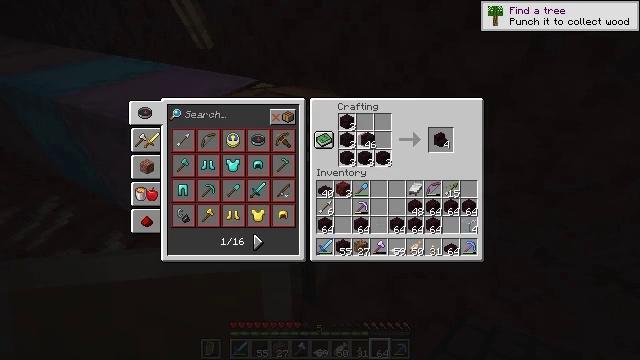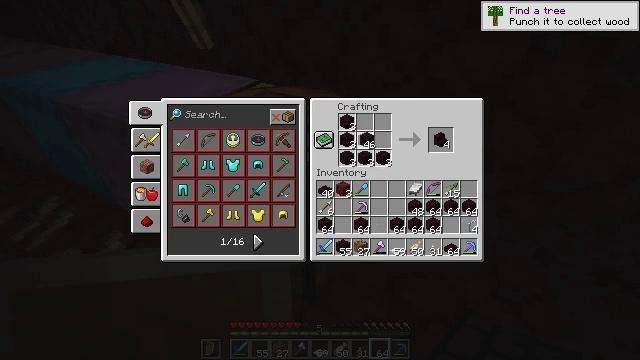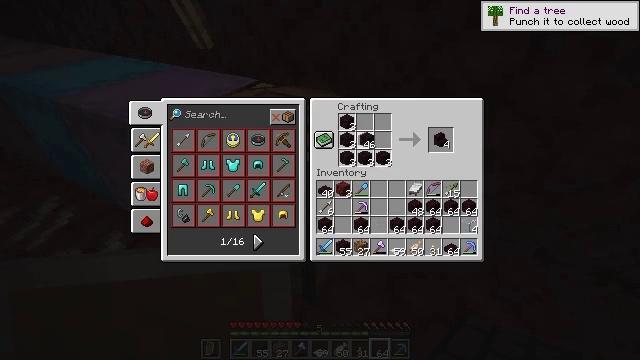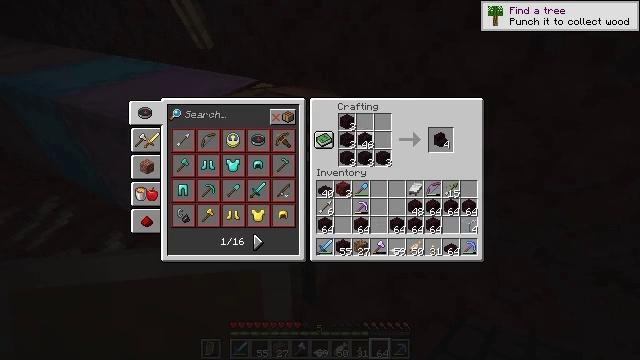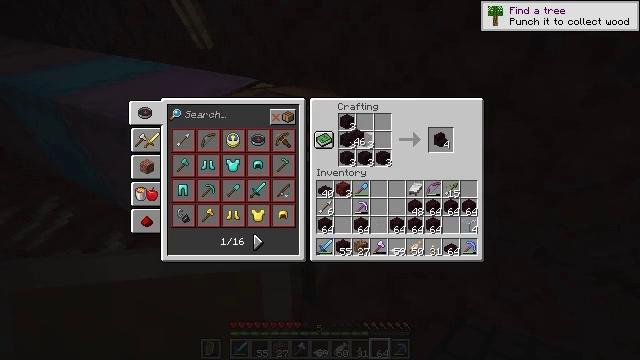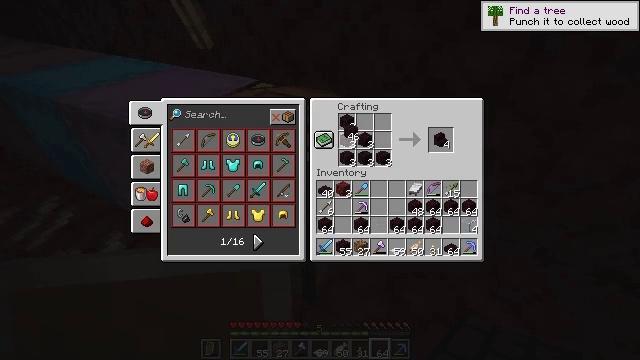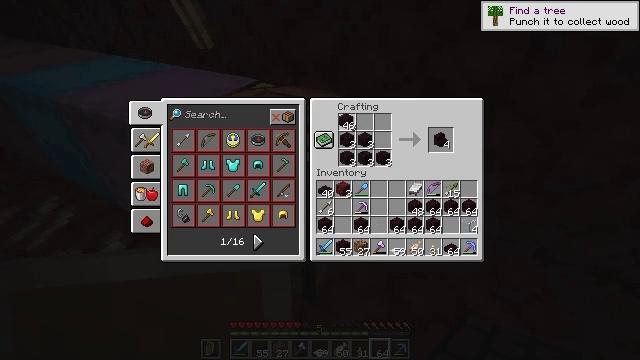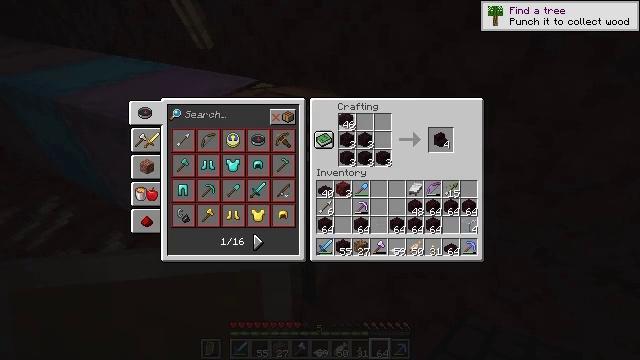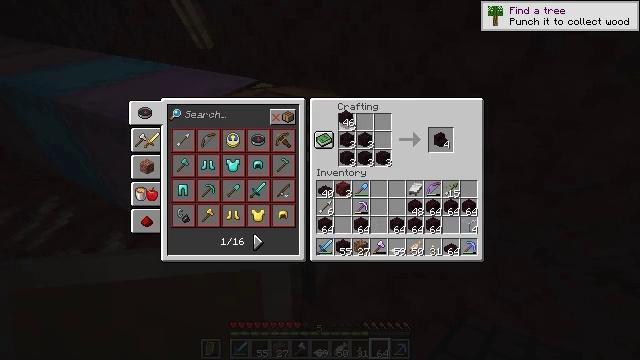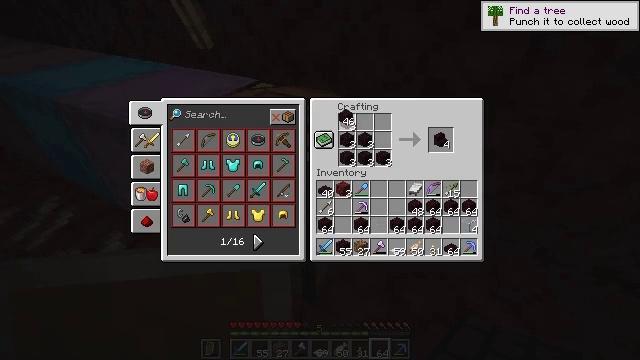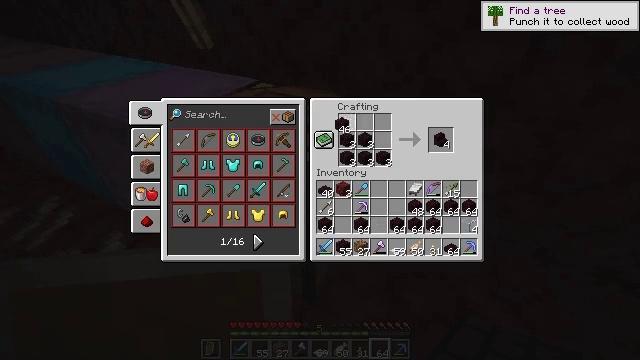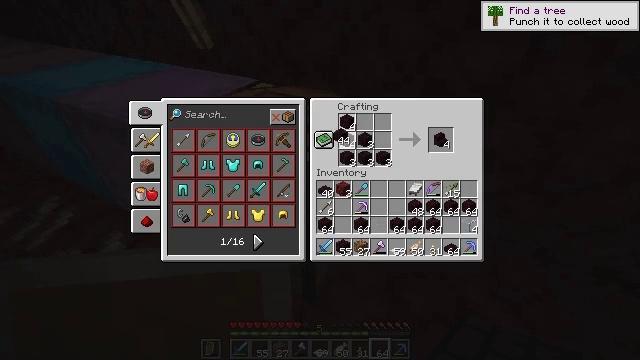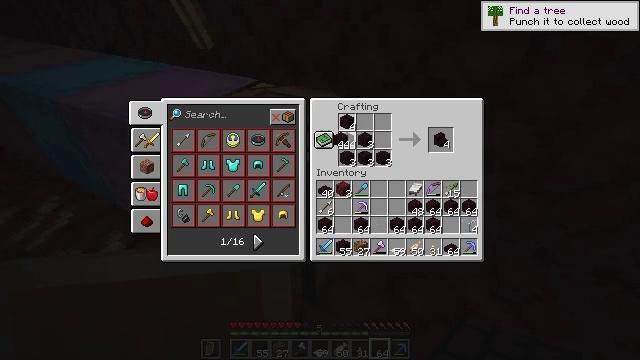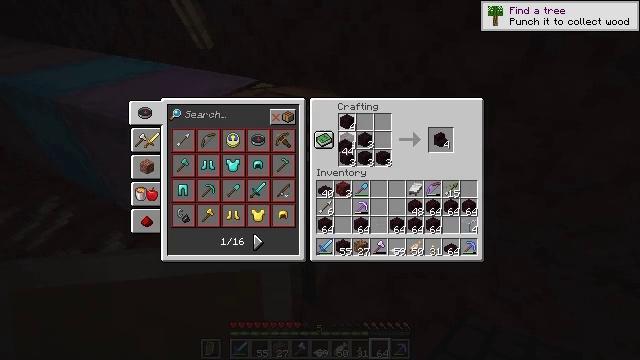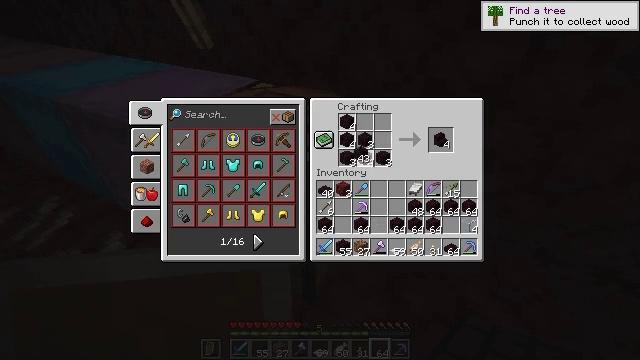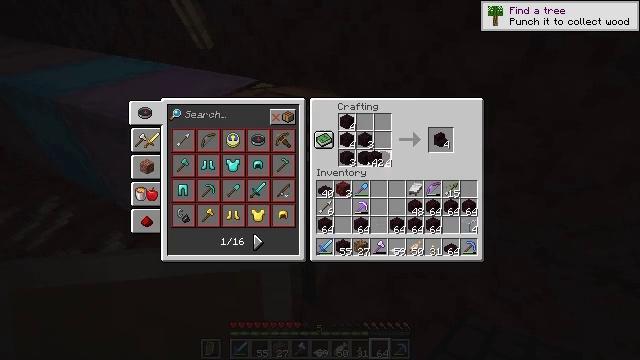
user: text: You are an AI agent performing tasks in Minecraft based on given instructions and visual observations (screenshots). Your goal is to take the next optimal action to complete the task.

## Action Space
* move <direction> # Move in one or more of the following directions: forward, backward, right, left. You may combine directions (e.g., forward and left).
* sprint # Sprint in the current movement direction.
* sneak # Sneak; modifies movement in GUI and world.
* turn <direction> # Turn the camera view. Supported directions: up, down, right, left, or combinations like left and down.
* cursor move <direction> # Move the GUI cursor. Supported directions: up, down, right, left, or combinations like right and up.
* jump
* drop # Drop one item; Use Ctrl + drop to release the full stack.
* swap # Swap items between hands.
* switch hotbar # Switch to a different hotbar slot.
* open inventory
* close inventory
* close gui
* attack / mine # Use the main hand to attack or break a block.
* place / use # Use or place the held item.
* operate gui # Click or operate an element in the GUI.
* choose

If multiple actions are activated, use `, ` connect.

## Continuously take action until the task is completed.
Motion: motion action
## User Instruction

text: Use the crafting table to craft nether brick stairs.
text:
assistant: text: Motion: choose
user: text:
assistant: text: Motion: choose
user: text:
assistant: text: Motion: no_op
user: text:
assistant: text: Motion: cursor move left
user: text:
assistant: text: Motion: no_op
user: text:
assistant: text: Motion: cursor move up
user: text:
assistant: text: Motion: no_op
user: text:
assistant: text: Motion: no_op
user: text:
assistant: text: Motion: choose
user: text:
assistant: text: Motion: cursor move down, choose
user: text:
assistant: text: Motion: cursor move down, choose
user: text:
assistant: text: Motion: choose
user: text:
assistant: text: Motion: cursor move down, choose
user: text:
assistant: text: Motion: cursor move right, choose
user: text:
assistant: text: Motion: cursor move right, choose
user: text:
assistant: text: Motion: cursor move right, choose
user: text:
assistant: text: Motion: choose
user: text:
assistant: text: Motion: choose
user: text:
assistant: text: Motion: cursor move left, choose
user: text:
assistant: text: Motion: cursor move up, choose
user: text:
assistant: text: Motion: choose
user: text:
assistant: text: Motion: choose
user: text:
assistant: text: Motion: choose
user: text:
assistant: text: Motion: choose
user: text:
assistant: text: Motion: choose
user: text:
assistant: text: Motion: no_op
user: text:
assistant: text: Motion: no_op
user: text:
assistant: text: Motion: no_op
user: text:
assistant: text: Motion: no_op
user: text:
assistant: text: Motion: no_op